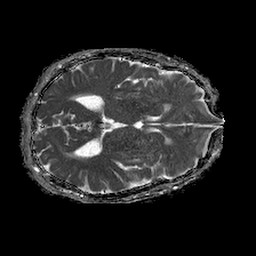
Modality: ADC
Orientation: axial
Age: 80
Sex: female
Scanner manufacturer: philips
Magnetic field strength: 1.5 T
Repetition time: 4.6 s
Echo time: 0.08517 s